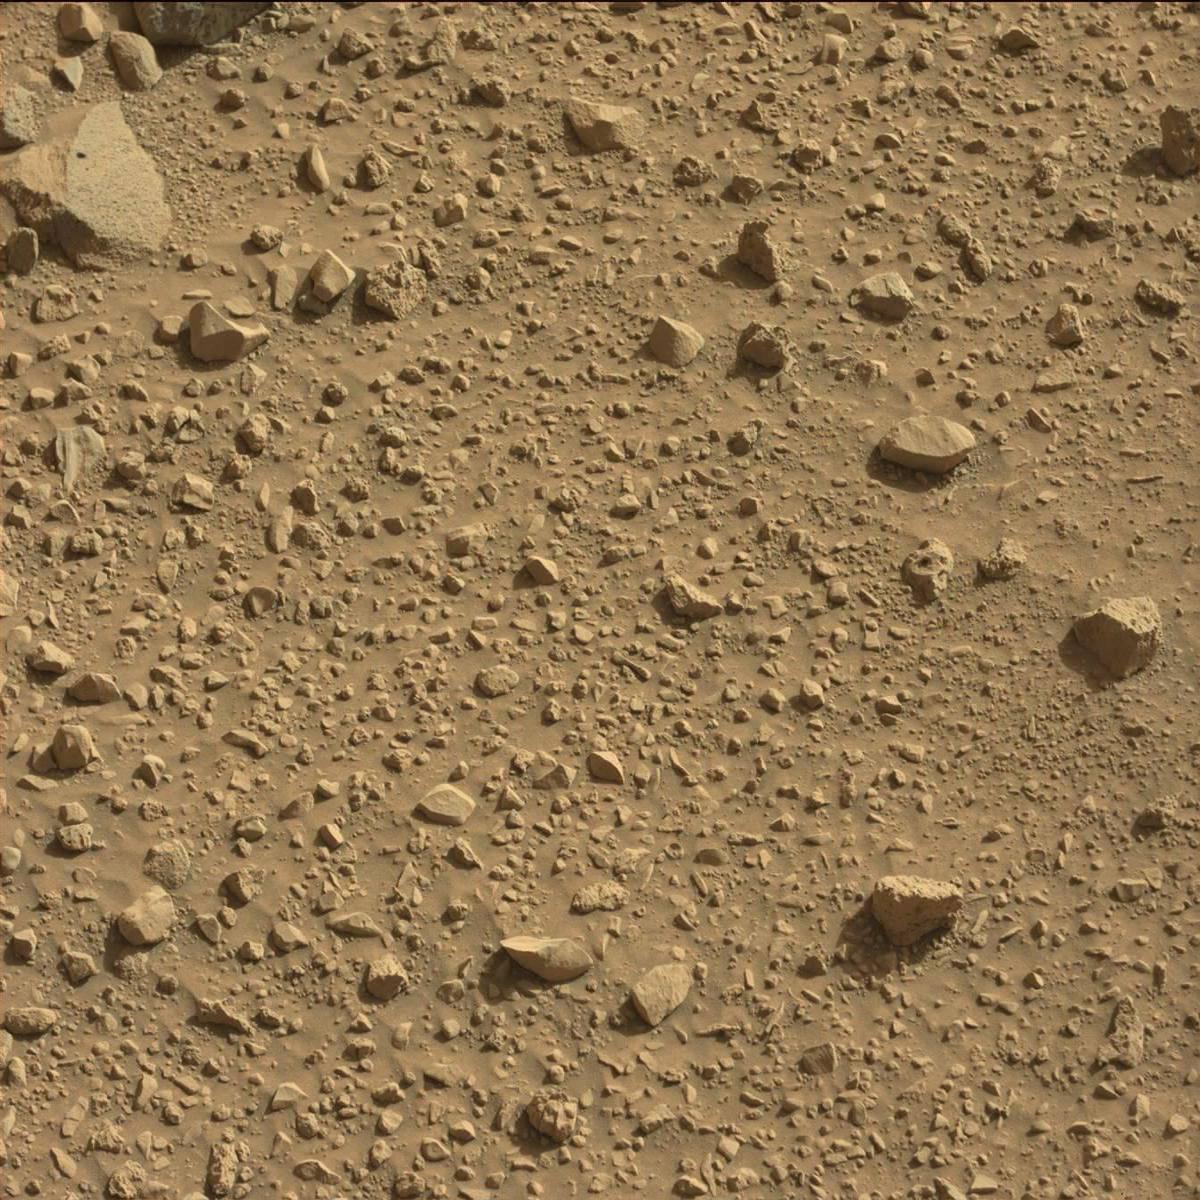
Terrain classes present: Bedrock, Rock, Sand / Soil